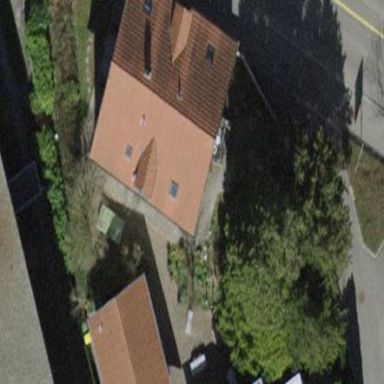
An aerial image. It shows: Building with tile roof.